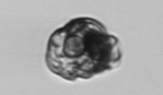
Label: Proterythropsis